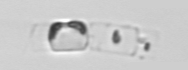
Label: Skeletonema